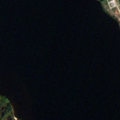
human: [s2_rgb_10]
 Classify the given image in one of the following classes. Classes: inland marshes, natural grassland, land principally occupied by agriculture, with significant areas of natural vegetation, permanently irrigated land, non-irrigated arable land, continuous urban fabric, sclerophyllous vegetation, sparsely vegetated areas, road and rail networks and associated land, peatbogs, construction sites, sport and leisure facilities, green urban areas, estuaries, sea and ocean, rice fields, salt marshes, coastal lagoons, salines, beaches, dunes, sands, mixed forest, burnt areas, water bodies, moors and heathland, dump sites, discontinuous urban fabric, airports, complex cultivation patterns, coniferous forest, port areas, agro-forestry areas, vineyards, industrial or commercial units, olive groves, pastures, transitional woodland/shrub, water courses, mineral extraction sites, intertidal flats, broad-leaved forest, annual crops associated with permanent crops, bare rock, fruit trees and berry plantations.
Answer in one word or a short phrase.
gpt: industrial or commercial units, coniferous forest, water bodies